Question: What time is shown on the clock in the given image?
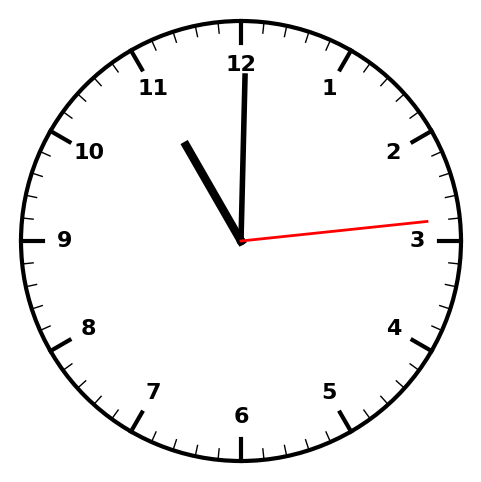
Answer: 11:00:14